Question: I need to apply a pixel shader to this code (the fullscreen quad). I have the FX file. What is the procedure? (EDIT finalized: code is working)
'''
public int CompositeImage(IntPtr pD3DDevice, IntPtr pddsRenderTarget, AMMediaType pmtRenderTarget, long rtStart, long rtEnd, int dwClrBkGnd, VMR9VideoStreamInfo[] pVideoStreamInfo, int cStreams)
{
try
{
if (udevice != pD3DDevice)
{
InitCompositionDevice(pD3DDevice);
}
// will be creating managed object from those so increment ref count
Marshal.AddRef(pddsRenderTarget);
Marshal.AddRef(pVideoStreamInfo[0].pddsVideoSurface);
device.Clear(ClearFlags.Target, Color.Red, 1f, 0);
device.BeginScene();
// here the video frame will be stored
Texture capturedVideoTexture = null;
// this is the output surface
Surface renderTarget = new Surface(pddsRenderTarget);
// get the surface for the input video
Surface videoSurface = new Surface(pVideoStreamInfo[0].pddsVideoSurface);
// will use this rect for calculations
Rectangle videoSurfaceRect = new Rectangle(0, 0, videoSurface.Description.Width, videoSurface.Description.Height);
// create single layer texture from input video
capturedVideoTexture = new Texture(device, videoSurfaceRect.Width, videoSurfaceRect.Height, 1, Usage.RenderTarget, Format.A8R8G8B8, Pool.Default);
// get its surface
Surface textureSurface = capturedVideoTexture.GetSurfaceLevel(0);
// will use this rect for calculations
Rectangle textureSurfaceRect = new Rectangle(0, 0, textureSurface.Description.Width, textureSurface.Description.Height);
// copy the whole video surface into the texture surface
device.StretchRectangle(videoSurface, videoSurfaceRect, textureSurface, textureSurfaceRect, TextureFilter.Linear);
// identity matreices for world projection and view
device.Transform.World = Matrix.Identity;
device.Transform.Projection = Matrix.Identity;
device.Transform.View = Matrix.Identity;
// setup viewport
Viewport view = new Viewport();
view.X = 0;
view.Y = 0;
view.Width = 1920;
view.Height = 1080;
view.MinZ = 0;
view.MaxZ = 1;
device.Viewport = view;
// writing will go to output surface
device.SetRenderTarget(0, renderTarget);
// nothing fancy of a vertex shader
device.VertexFormat = CustomVertex.PositionTextured.Format;
// use the texture while rendering
device.SetTexture(0, capturedVideoTexture);
//Bind our Vertex Buffer
device.SetStreamSource(0, vb, 0);
// setup and apply shader
ps.Begin(FX.None);
ps.BeginPass(0);
ps.SetValue("ScreenTexture", capturedVideoTexture);
//Render from our Vertex Buffer
device.DrawPrimitives(PrimitiveType.TriangleList, 0, 2);
ps.EndPass();
ps.End();
device.EndScene();
videoSurface.Dispose();
textureSurface.Dispose();
capturedVideoTexture.Dispose();
renderTarget.Dispose();
videoSurface = null;
renderTarget = null;
capturedVideoTexture = null;
}
catch (Exception e)
{
Debug.WriteLine(e.ToString());
}
return 0;
}
'''
This is the final effect achieved: Sepia on the VMR9 video:

Now what remains is code the anaglyph shaders for 3D content :)
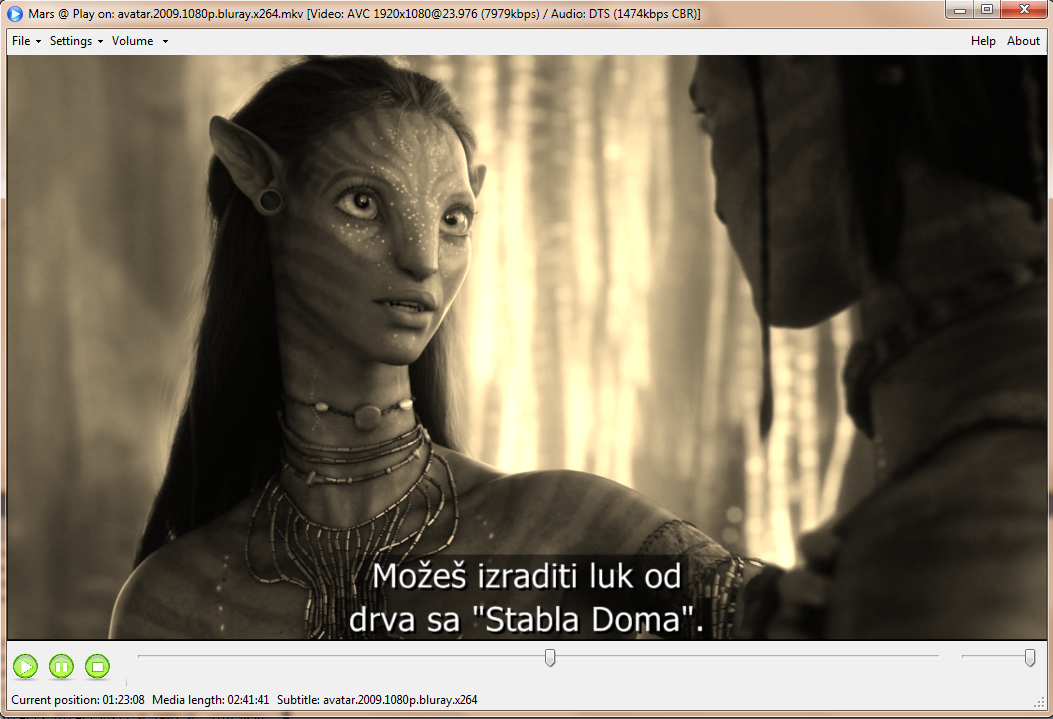
Answer: Create your texture from the video frame and then LockRect it and copy the data in. You now have the data in a D3D9 Texture.
Loading a pixel shader is easy. Use <URL>.
Rendering a quad with a texture on it can easily be learnt by looking at any tutorial on the internet. Try this one:
<URL>
If you set it up right the effect will automatically be applied to the quad.
Edit: From looking at your code it appears you don't set the world, view or projection matrices. Nor do you set your viewport.
Firstly you should set them all the matrices to identity. This means that the vertices you pass in will shift through the pipeline without any changes. You then need to bear in mind that the "projection" space runs from -1 to 1 (left to right bottom to top).
Therefore your need to define your quad as follows:
'''
ver[0] = new CustomVertex.PositionTextured(-1, 1, 0, 0, 0);
ver[1] = new CustomVertex.PositionTextured(1, 1, 0, 1, 0);
ver[2] = new CustomVertex.PositionTextured(-1, -1, 0, 0, 1);
ver[3] = new CustomVertex.PositionTextured(1, 1, 0, 1, 0);
ver[4] = new CustomVertex.PositionTextured(1, -1, 0, 1, 1);
ver[5] = new CustomVertex.PositionTextured(-1, -1, 0, 0, 1);
'''
You then need to set your viewport as follows (This is a C++ Viewport set as i haven't really used C# much):
'''
D3DVIEWPORT9 vp;
vp.X = 0;
vp.Y = 0;
vp.Width = 1920;
vp.Height = 1080;
vp.MinZ = 0.0f;
vp.MaxZ = 1.0f;
pDevice->SetViewport( &vp );
'''
At this point I would expect to see the whole texture on screen.
Btw Im also not entirely sure what you are doing in the SetTextureStageState ... Are you just saying "Select Arg1". Are you passing in the equivalent of D3DTA_TEXTURE to COLOR ARG 1?